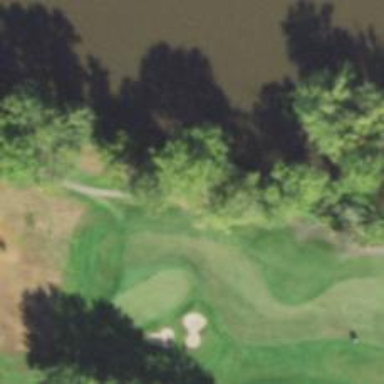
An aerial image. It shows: Path for both roads and golfers.